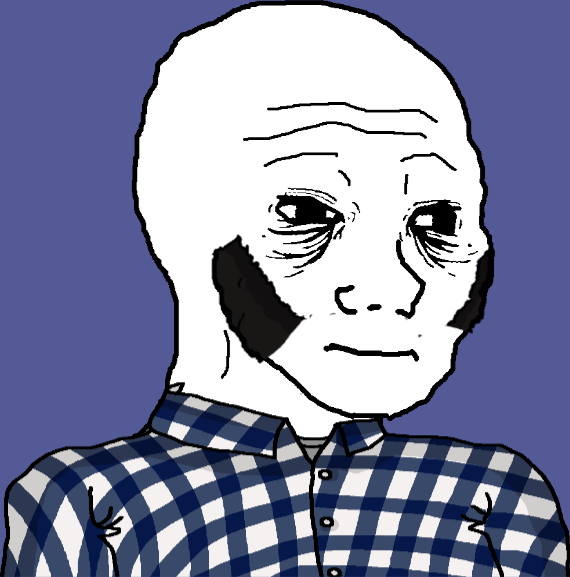
Label: 5_Doomer